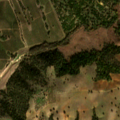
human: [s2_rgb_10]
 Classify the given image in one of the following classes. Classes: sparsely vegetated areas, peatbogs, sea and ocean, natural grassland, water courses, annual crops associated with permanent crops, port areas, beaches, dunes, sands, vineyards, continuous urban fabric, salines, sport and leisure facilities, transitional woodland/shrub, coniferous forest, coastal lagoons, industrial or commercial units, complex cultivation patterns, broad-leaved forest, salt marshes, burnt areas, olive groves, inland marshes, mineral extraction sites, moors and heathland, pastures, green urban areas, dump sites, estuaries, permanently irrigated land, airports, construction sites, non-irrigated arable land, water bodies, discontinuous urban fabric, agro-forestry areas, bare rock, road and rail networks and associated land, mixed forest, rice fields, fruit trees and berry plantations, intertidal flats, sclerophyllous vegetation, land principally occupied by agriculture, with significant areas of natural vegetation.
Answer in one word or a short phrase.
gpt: non-irrigated arable land, olive groves, broad-leaved forest, transitional woodland/shrub